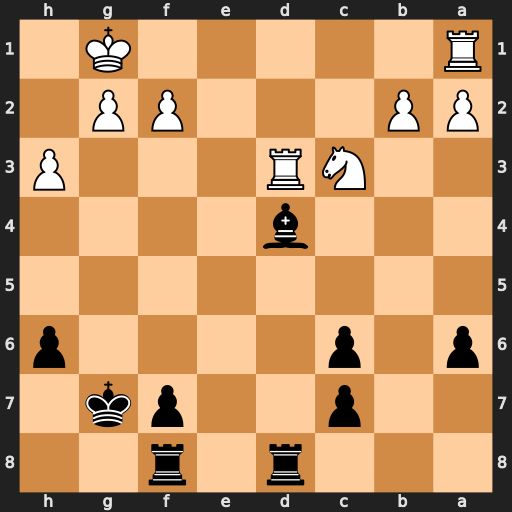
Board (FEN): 3r1r2/2p2pk1/p1p4p/8/3b4/2NR3P/PP3PP1/R5K1
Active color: b
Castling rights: -
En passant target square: -
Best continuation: Bxf2+ Kxf2 Rxd3